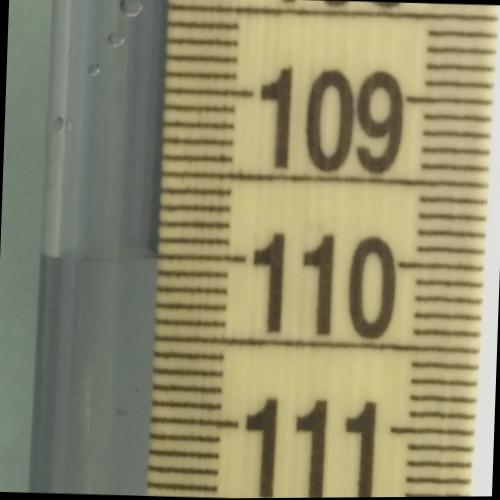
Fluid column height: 110.0 cm